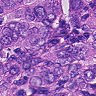
Metastatic tissue present: yes